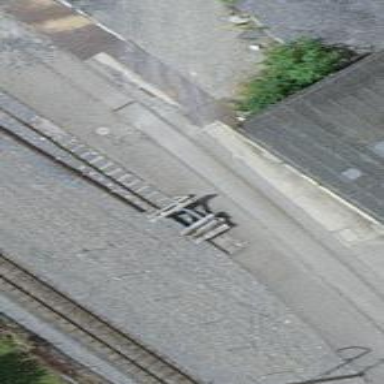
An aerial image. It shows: Railway buffer stop.